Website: home-depot
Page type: payment
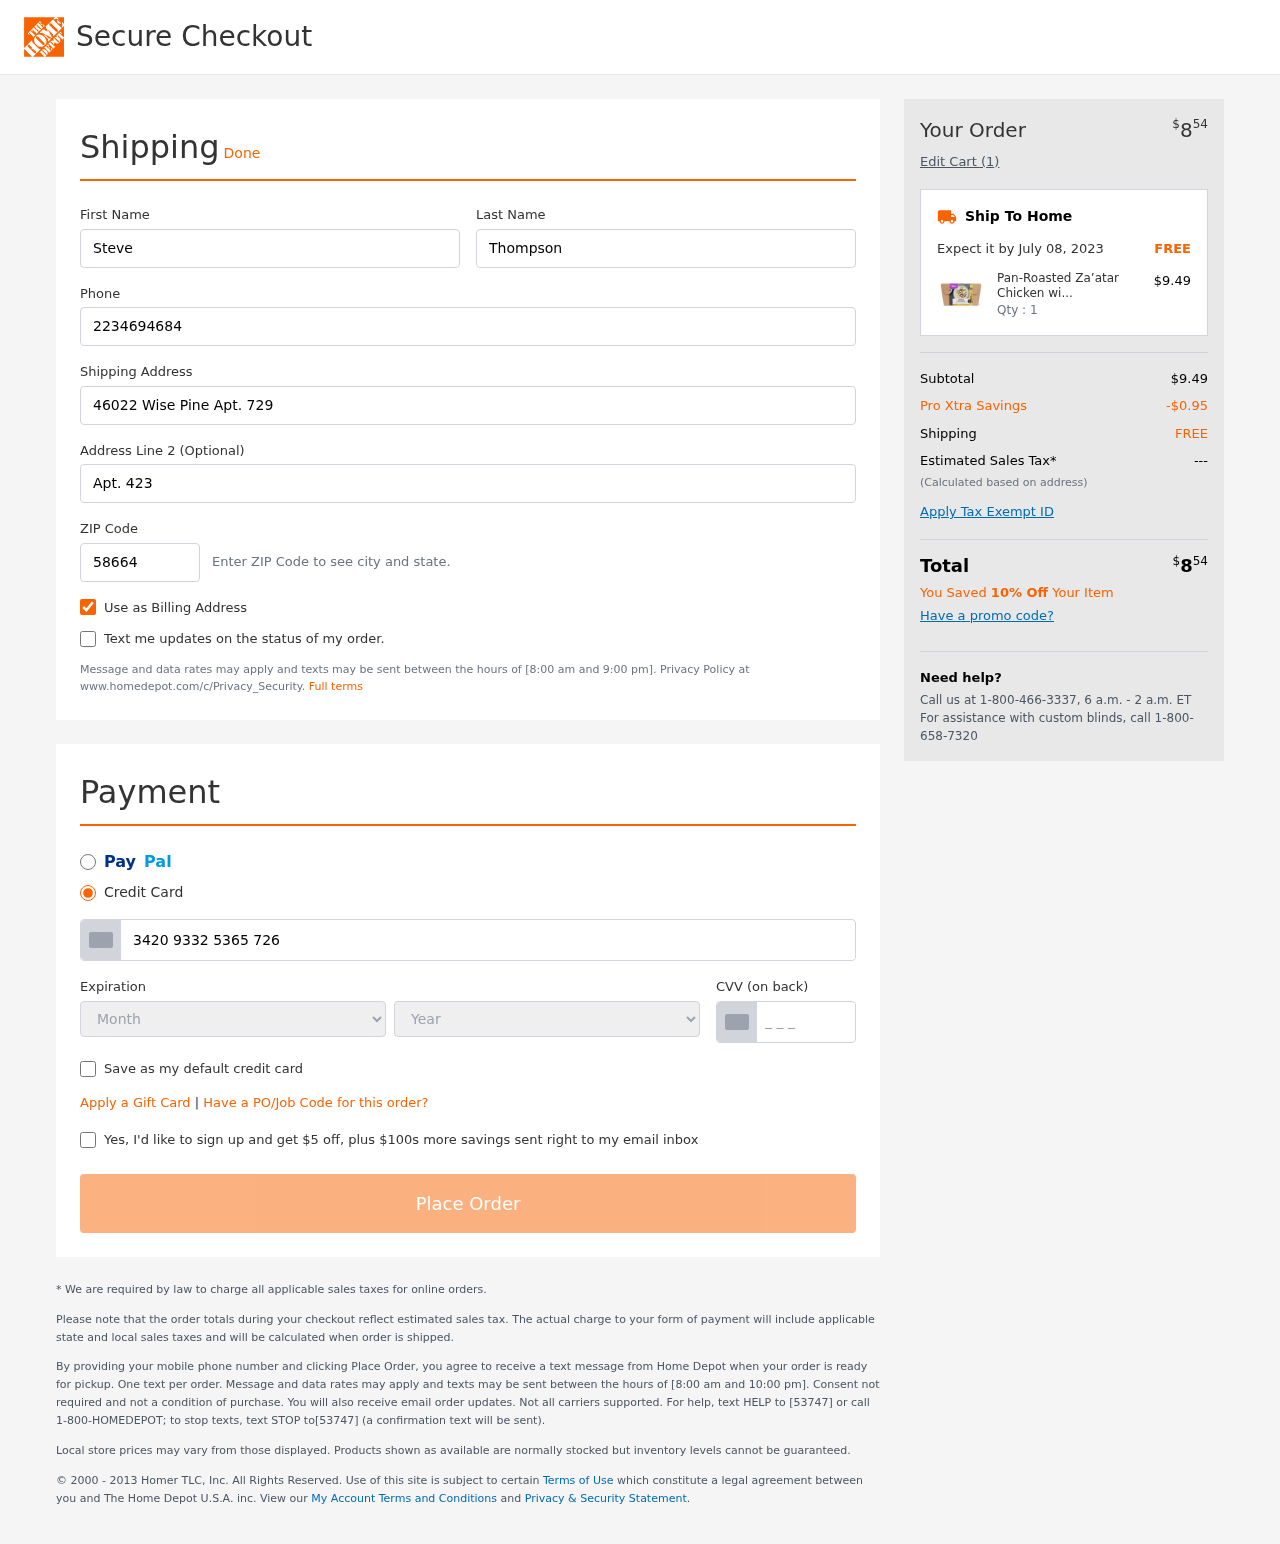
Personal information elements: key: PII_CARD_CVV
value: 0578
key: PII_CARD_EXPIRY_MONTH
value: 08
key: PII_CARD_EXPIRY_YEAR
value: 28
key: PII_CARD_NUMBER
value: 3420 9332 5365 726
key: PII_FIRSTNAME
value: Steve
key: PII_LASTNAME
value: Thompson
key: PII_PHONE
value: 2234694684
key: PII_POSTCODE
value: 58664
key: PII_STREET
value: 46022 Wise Pine Apt. 729
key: PII_STREET2
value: Apt. 423
Product elements: key: PRODUCT1_NAME
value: Pan-Roasted Za’atar Chicken with Corn, Zucchini & Couscous
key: PRODUCT1_PRICE
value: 9.49
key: PRODUCT1_QUANTITY
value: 1
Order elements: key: ORDER_TOTAL
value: $854
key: ORDER_NUM_ITEMS
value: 1
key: ORDER_DELIVERY_DATE
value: July 08, 2023
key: ORDER_SUBTOTAL
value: $9.49
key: ORDER_DISCOUNT
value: -$0.95
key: ORDER_SHIPPING_COST
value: FREE